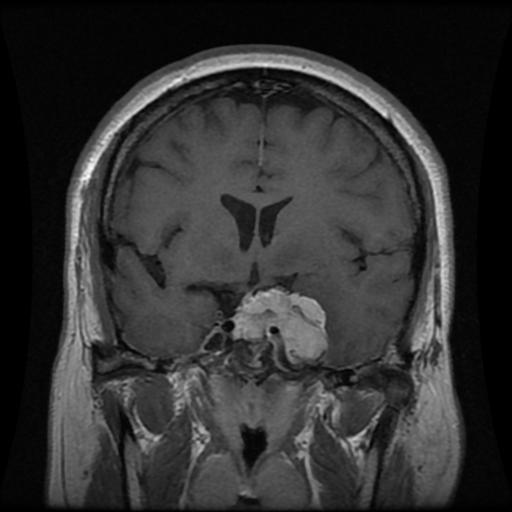
Label: meningioma